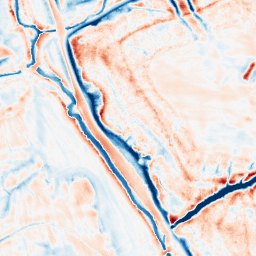
Category: edge_preserving
Decomposition family: bilateral
Decomposition parameters: d: 21
sigma_color: 50
sigma_space: 25
Upsampling method: quintic
Upsampling parameters: scale: 2
Upsampling scale: 2